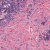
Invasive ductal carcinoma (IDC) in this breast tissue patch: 0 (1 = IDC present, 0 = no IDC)